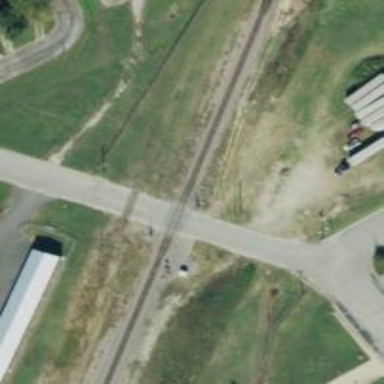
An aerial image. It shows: Level crossing along the railway.